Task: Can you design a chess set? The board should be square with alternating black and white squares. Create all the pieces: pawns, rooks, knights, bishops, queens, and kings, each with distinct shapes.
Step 2379:
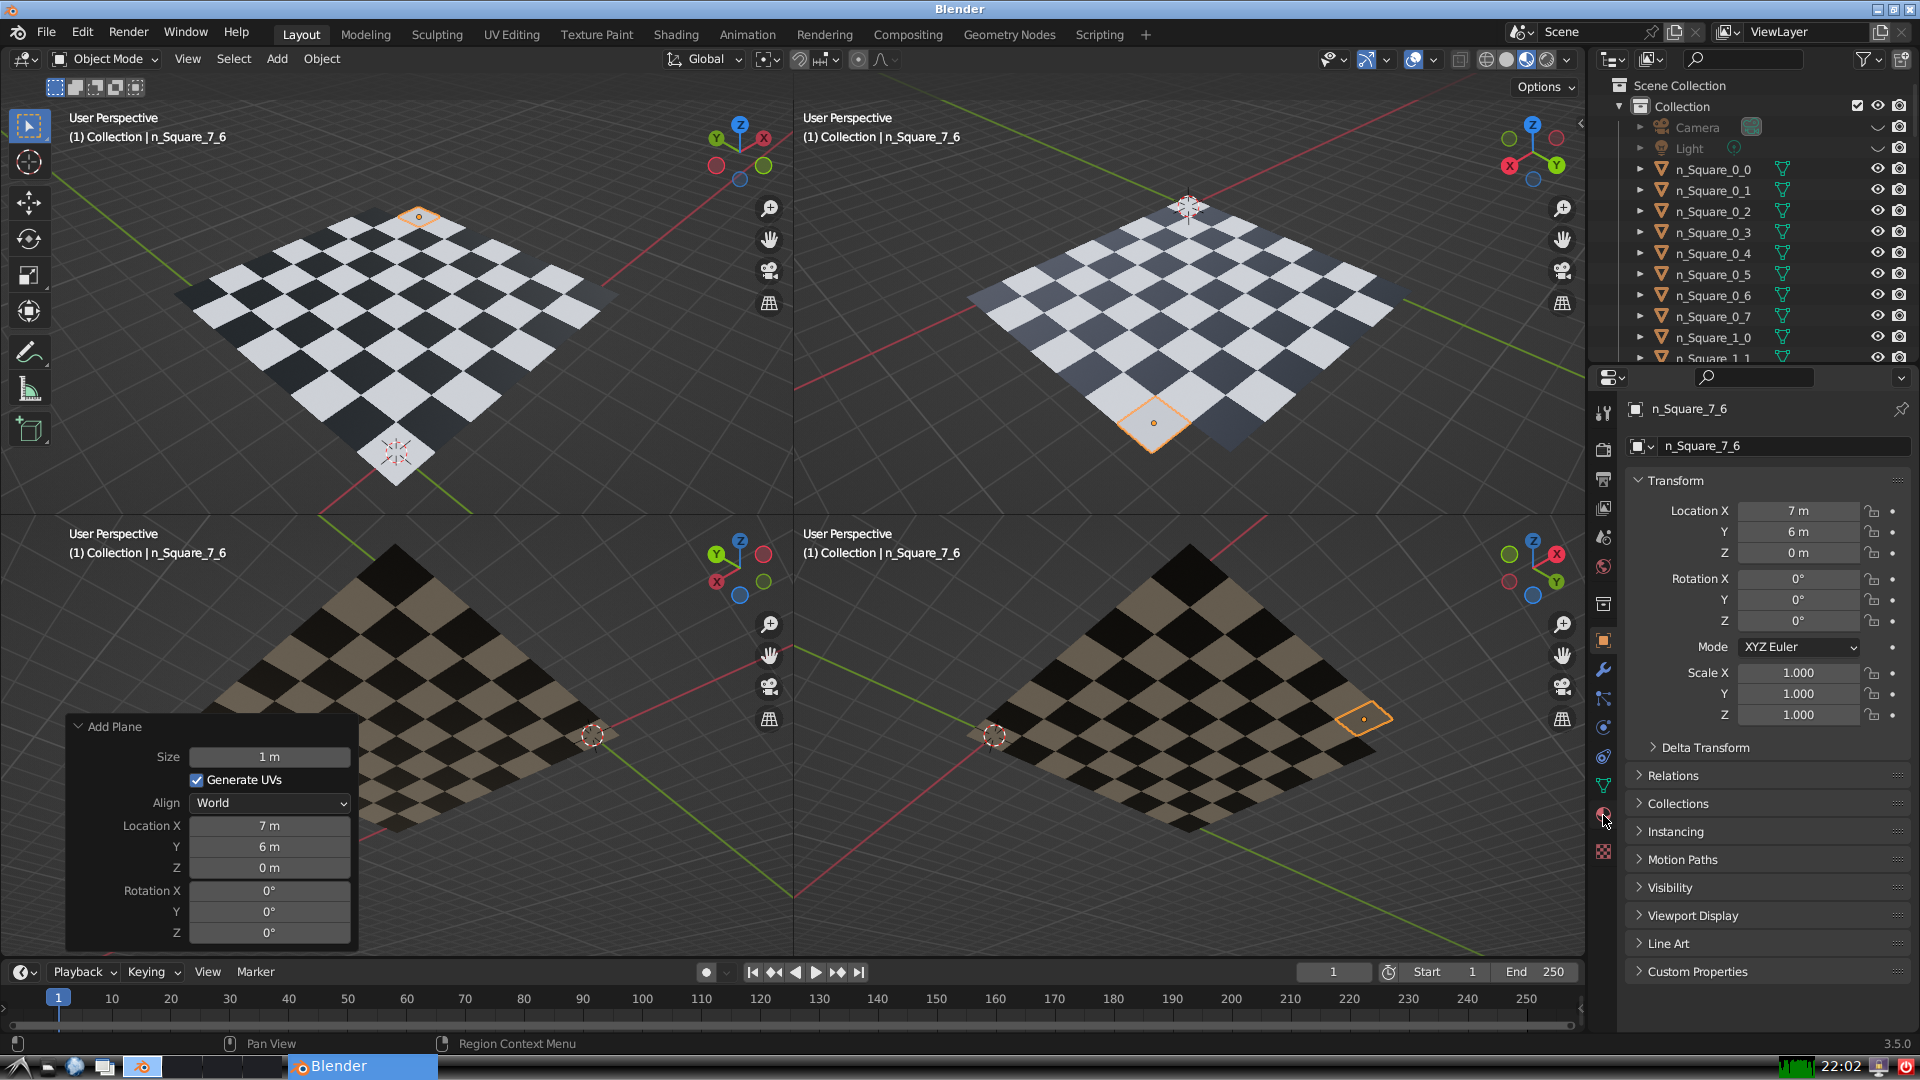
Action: click: no